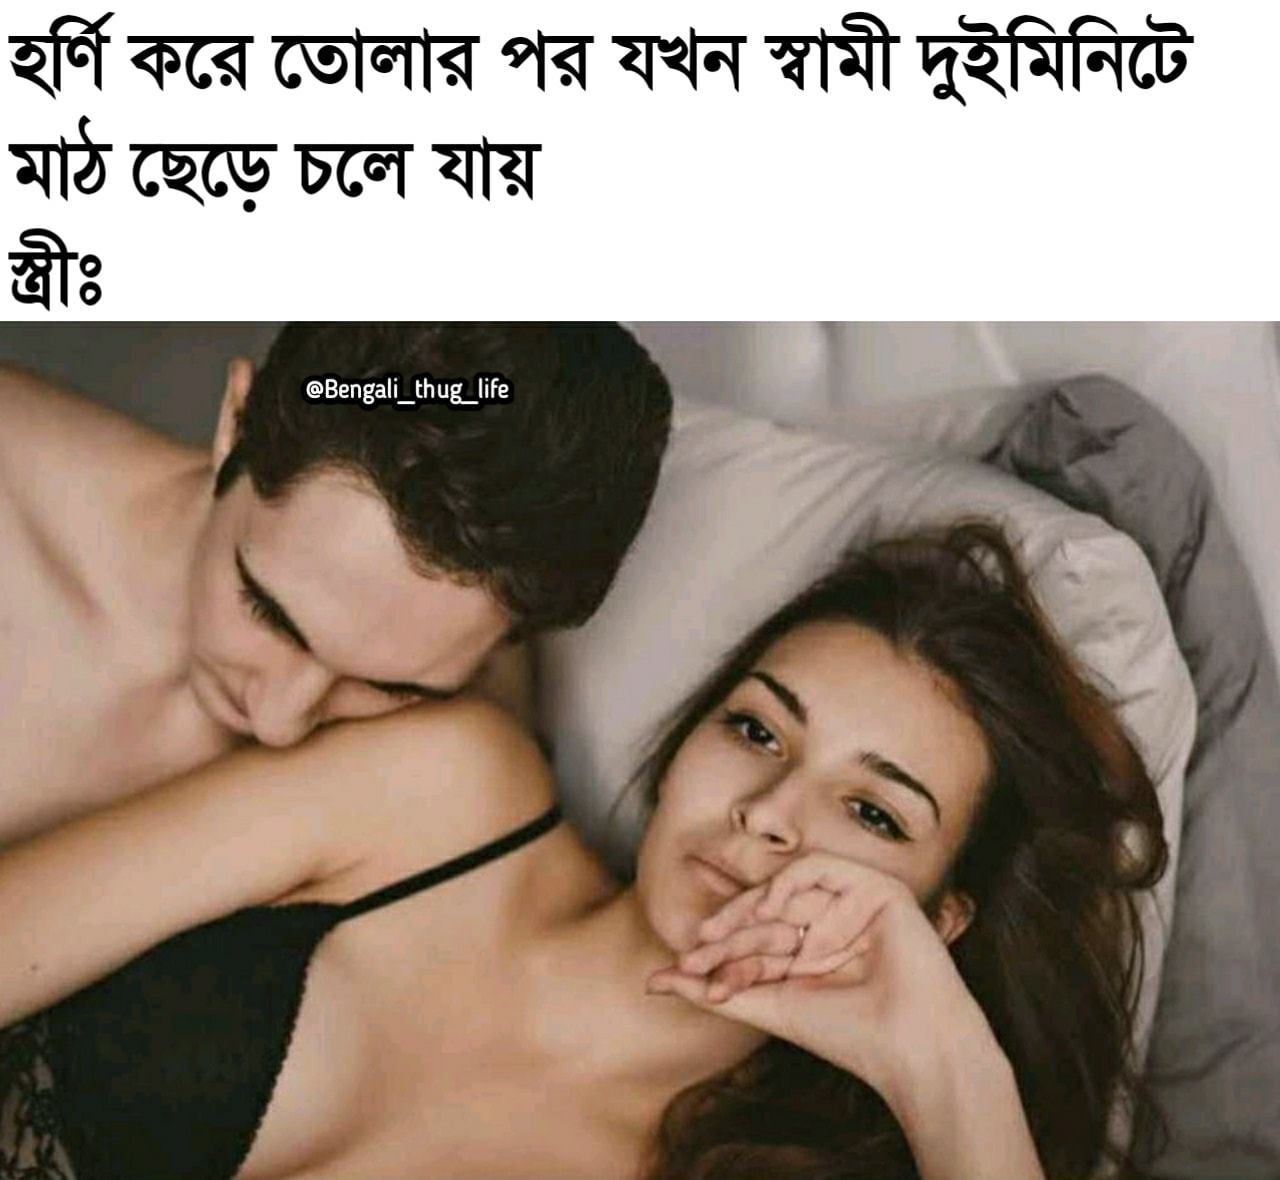
Caption: হর্ণি করে তোলার পর যখন স্বামী দুই মিনিটে মাঠ ছেড়ে চলে যায়   স্ত্রীঃ
Label: hate